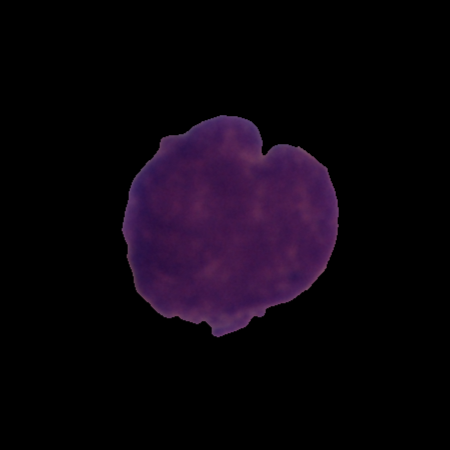
Label: cancer